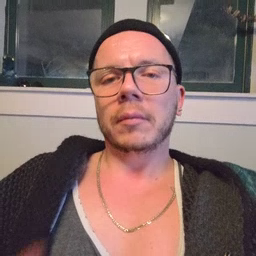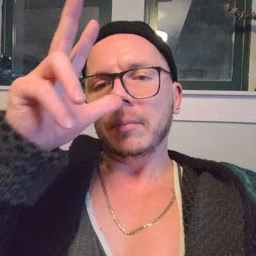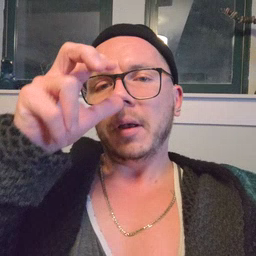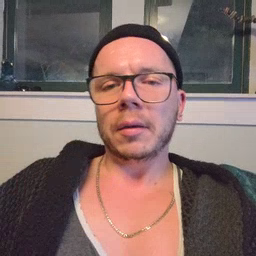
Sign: bug